Current action and preconditions to check: path_clear

Your task: For each precondition in the list above, predict whether it will hold at this action.

Consider the current scene as observed from the mobile robot's camera, and analyze the predicted future states of all dynamic agents (e.g., people, animals, vehicles, or any moving entities) within the NEXT SECOND.

IMPORTANT: Only answer "very likely" if you are absolutely certain—based on strong, clear evidence—that a dynamic agent will violate the precondition in the predicted future state. Do NOT answer "very likely" for unlikely, ambiguous, or low-probability risks.

Ask yourself for each precondition: Is there a high probability, with clear and convincing evidence, that the predicted future states of any dynamic agent will interfere with the predicted future state of the currently executing action within the NEXT SECOND, causing that precondition to fail?

Assess the risk level based on these predictions. Use "likely" or "very likely" if motions create a clear risk of interference.

Use "neutral" or "improbable" if agents are nearby but their predicted paths are clearly diverging or non-conflicting.

Failure Risk Categories: "very improbable", "improbable", "neutral", "likely", "very likely"

Answer Format: Output ONLY the probability_of_failure value from these categories: "very improbable", "improbable", "neutral", "likely", "very likely"

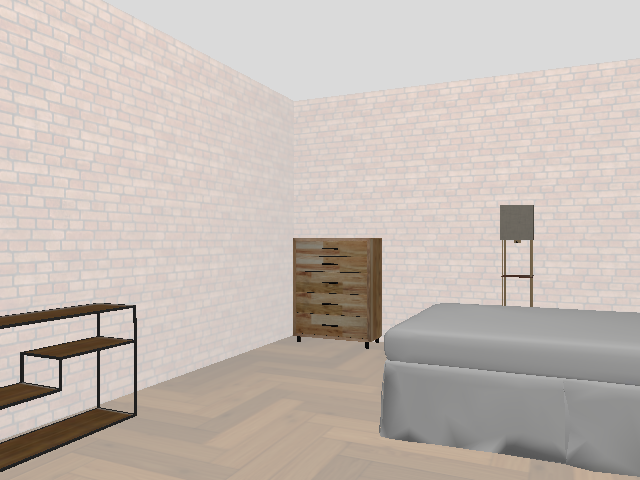

Answer: very improbable